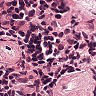
Metastatic tissue present: no